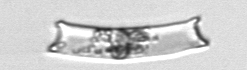
Label: Eucampia